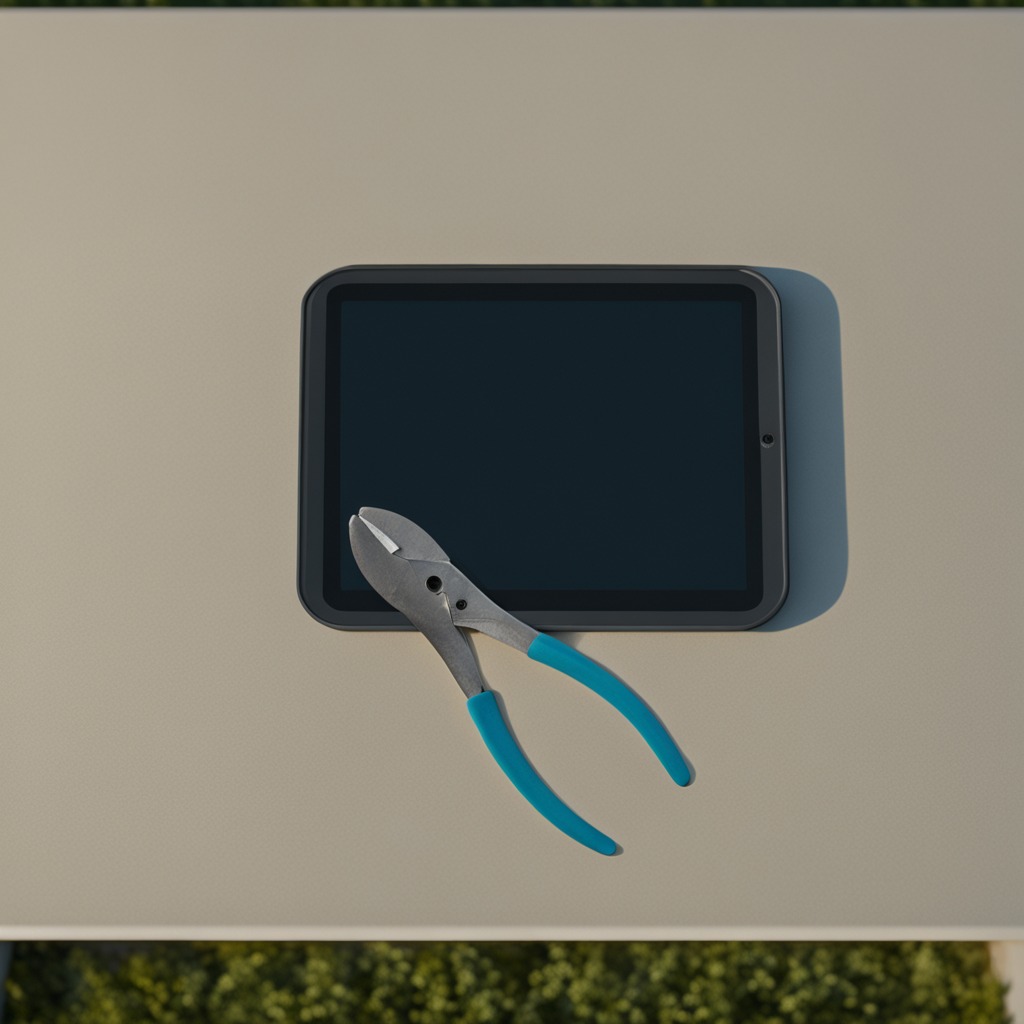
A plier is lying on the textured surface of a clean utility table.